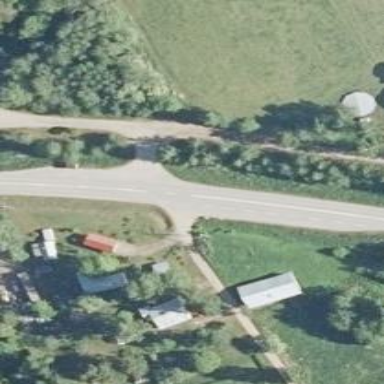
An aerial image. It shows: Secondary road.